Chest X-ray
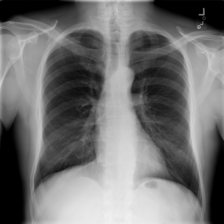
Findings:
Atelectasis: negative
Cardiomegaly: negative
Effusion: negative
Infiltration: positive
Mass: negative
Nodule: negative
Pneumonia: negative
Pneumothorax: negative
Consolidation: negative
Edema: negative
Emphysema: negative
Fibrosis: negative
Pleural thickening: negative
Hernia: negative